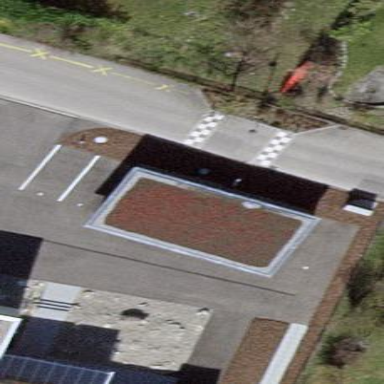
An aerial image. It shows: Carport building.